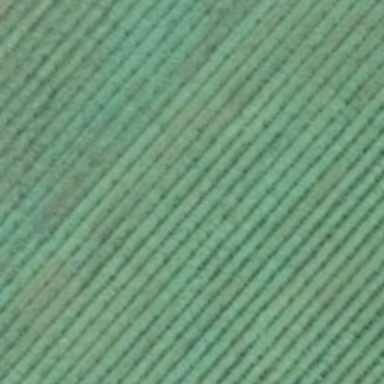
There is a piece of formland .